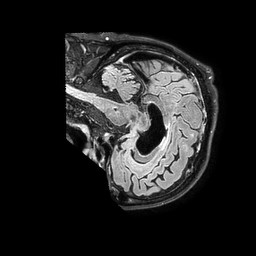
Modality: FLAIR
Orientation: sagittal
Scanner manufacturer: philips
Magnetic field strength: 3 T
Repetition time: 4.8 s
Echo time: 0.34 s